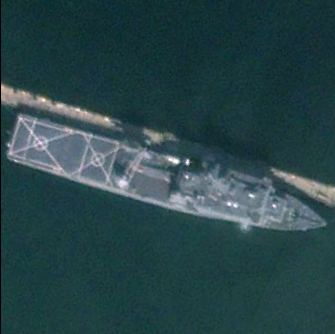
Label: combat